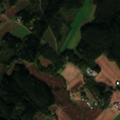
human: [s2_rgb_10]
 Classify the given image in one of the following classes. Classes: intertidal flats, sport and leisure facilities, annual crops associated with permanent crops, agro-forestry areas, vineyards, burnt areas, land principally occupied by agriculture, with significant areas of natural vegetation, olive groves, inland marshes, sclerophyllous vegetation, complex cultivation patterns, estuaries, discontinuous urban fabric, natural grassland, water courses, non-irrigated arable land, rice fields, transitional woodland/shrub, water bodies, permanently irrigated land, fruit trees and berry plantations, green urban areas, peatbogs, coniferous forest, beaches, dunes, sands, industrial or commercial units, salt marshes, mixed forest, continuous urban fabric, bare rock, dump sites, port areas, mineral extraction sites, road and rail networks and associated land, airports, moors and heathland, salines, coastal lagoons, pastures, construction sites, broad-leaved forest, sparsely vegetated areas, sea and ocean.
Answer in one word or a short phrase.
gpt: non-irrigated arable land, land principally occupied by agriculture, with significant areas of natural vegetation, coniferous forest